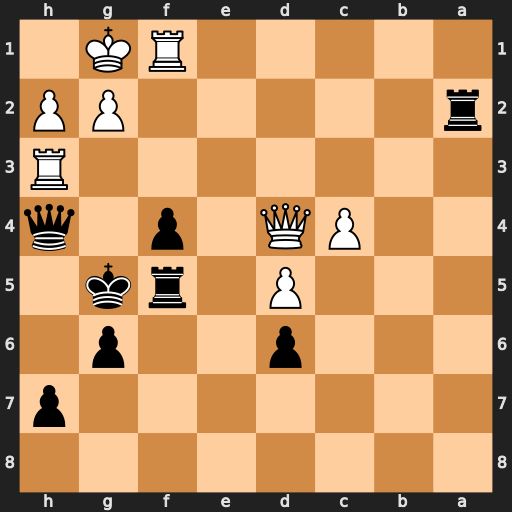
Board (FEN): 8/7p/3p2p1/3P1rk1/2PQ1p1q/7R/r5PP/5RK1
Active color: b
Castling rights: -
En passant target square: -
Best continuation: Rxg2+ Kxg2 f3+ Rfxf3 Qxd4